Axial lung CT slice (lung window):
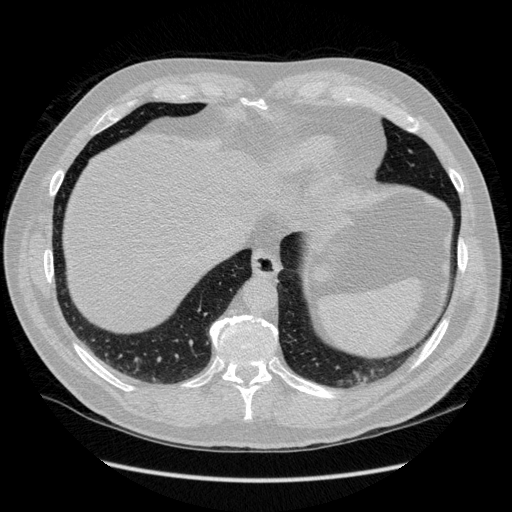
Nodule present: no